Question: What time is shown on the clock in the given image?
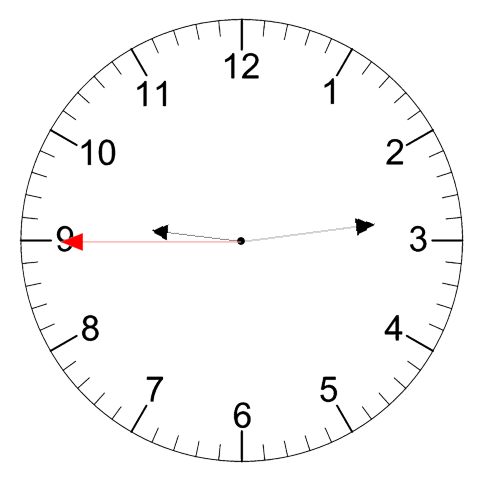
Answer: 09:13:45